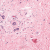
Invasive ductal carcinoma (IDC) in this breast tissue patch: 0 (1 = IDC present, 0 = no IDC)